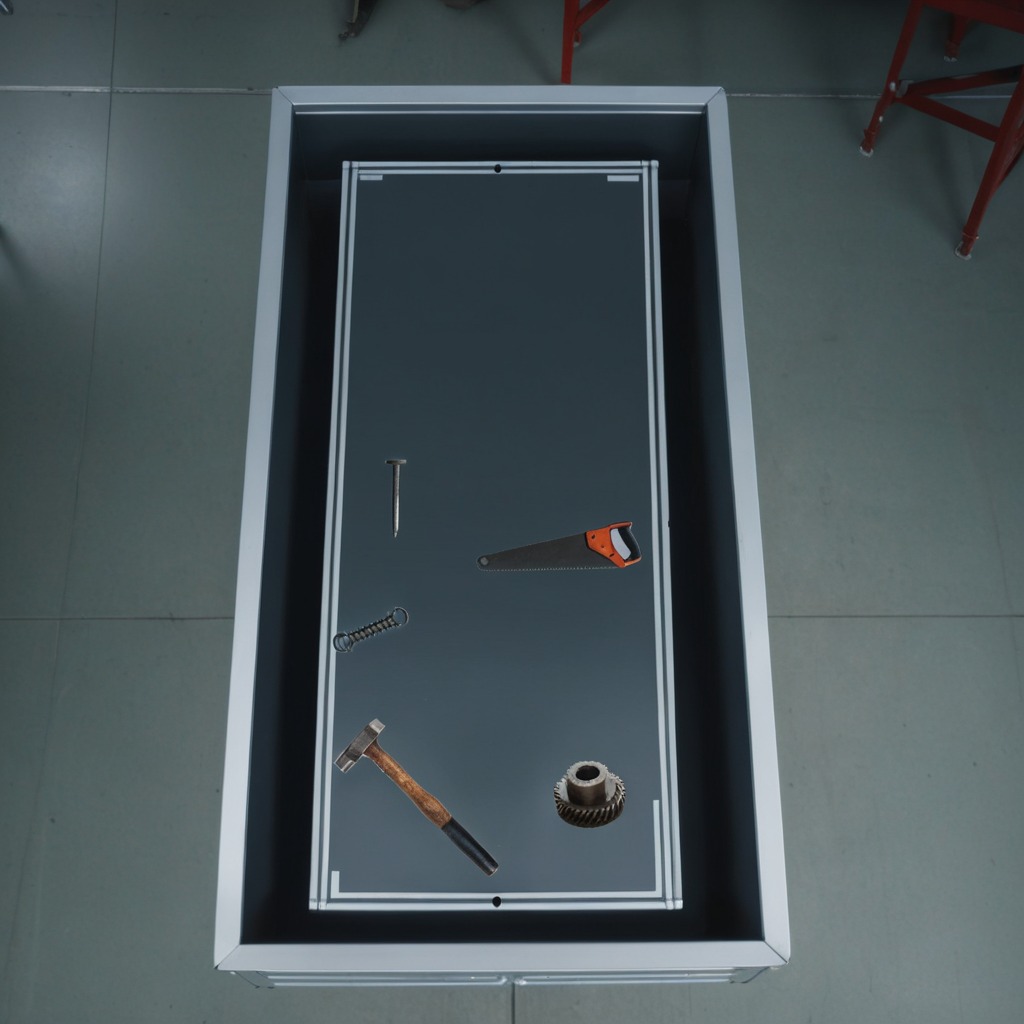
A steel gear with teeth, a hammer, an iron nail, a coiled metal spring, and a handheld metal saw are lying on the toolbox surface.